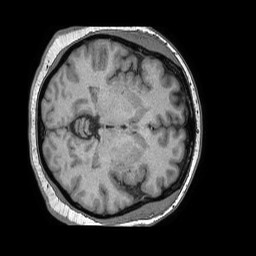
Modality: T1w
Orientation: axial
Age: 48
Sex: female
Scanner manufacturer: philips
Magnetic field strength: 1.5 T
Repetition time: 0.007603 s
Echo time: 0.003454 s